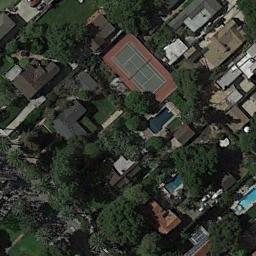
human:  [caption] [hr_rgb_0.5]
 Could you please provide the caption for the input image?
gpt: Tennis court and swimming pool in the middle of a residential area surrounded by trees .

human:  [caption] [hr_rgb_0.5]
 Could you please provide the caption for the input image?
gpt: A row of trees is planted between the tennis court and the road .

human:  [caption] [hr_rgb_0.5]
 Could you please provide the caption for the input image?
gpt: Many buildings of different shapes are beside the tennis courts .

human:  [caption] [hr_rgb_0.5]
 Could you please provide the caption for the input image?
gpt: The tennis court is on the grass next to some buildings and trees .

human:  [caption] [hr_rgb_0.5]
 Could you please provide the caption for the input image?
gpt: There are many green trees around the tennis court .